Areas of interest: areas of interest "Commercial service"
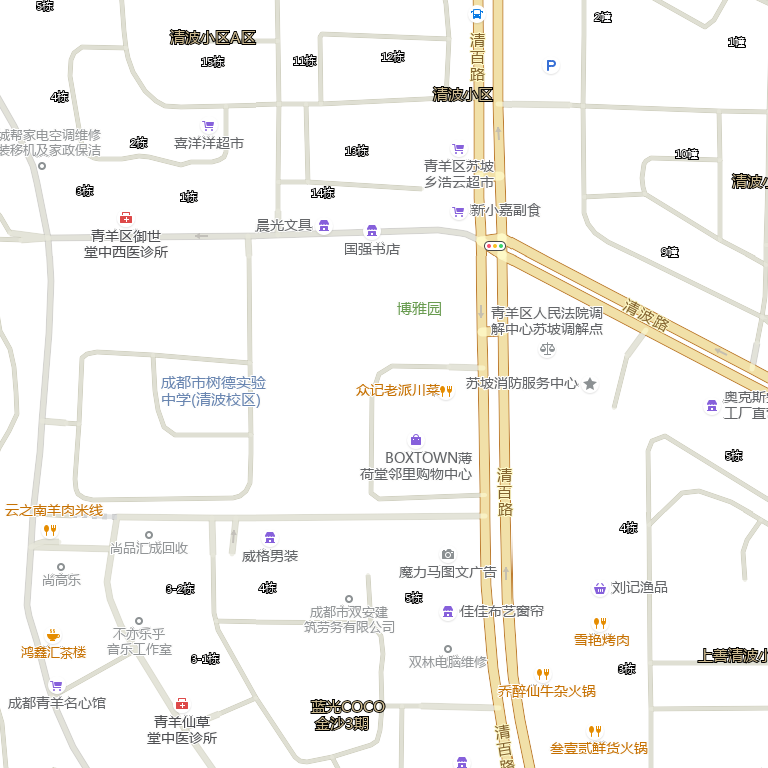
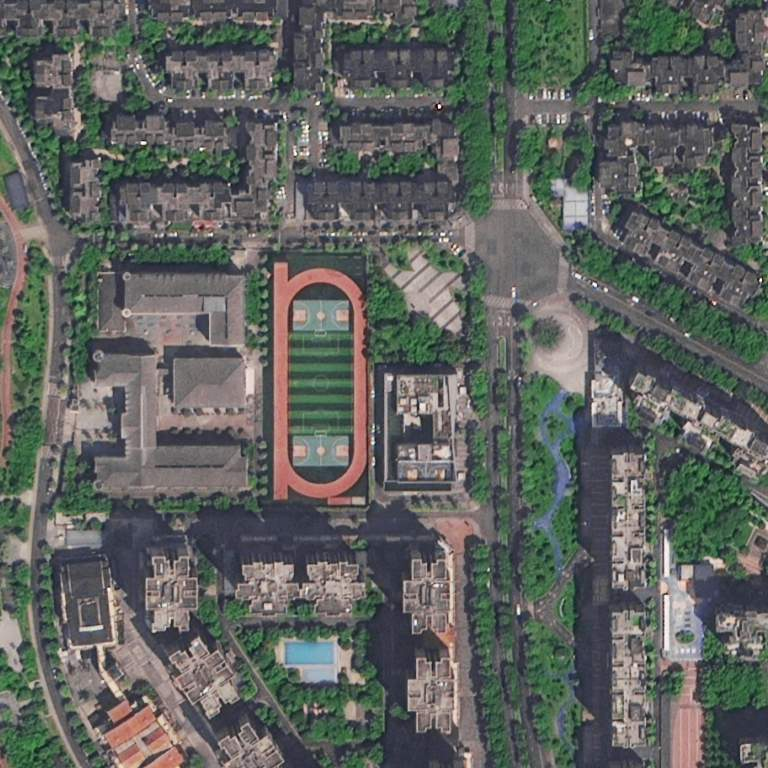